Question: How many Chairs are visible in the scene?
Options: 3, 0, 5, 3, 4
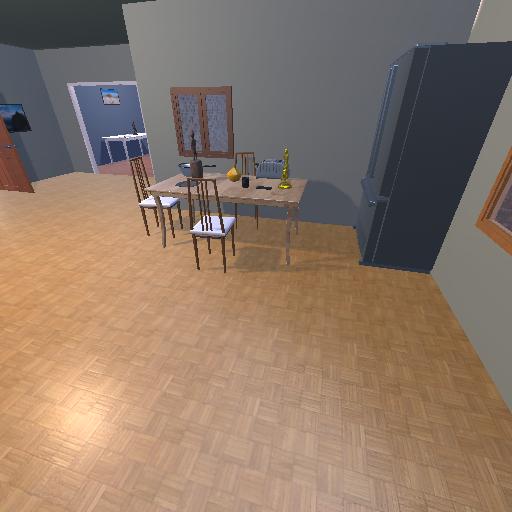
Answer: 3